Interaction volume radius: 10 \u00c5
Interaction volume height: 10 \u00c5
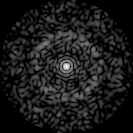
Disorder parameter: 0.8516